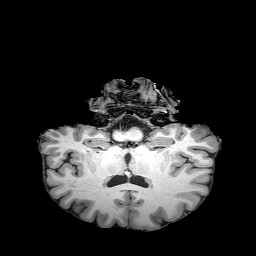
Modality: T1w
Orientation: sagittal
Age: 63
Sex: female
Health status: healthy